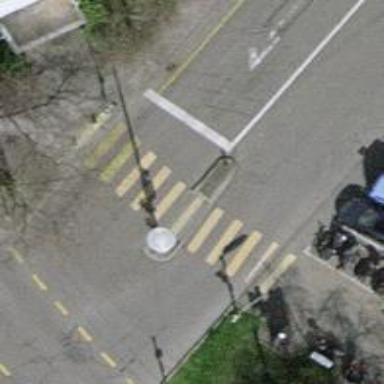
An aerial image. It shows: Crossing with traffic signals and zebra markings. There is pedestrian island at the crossing.